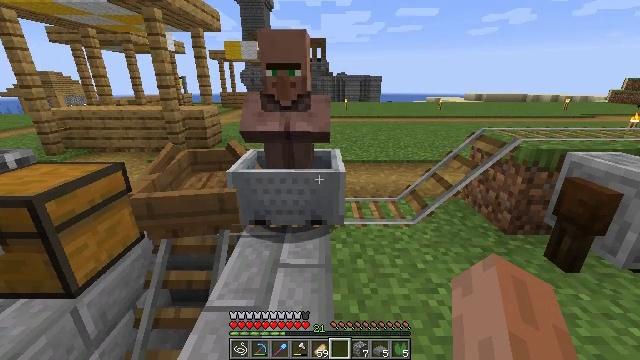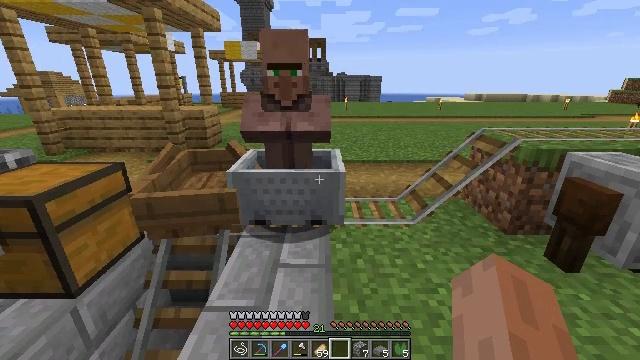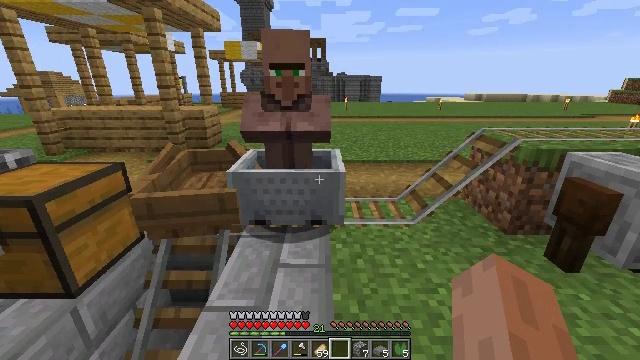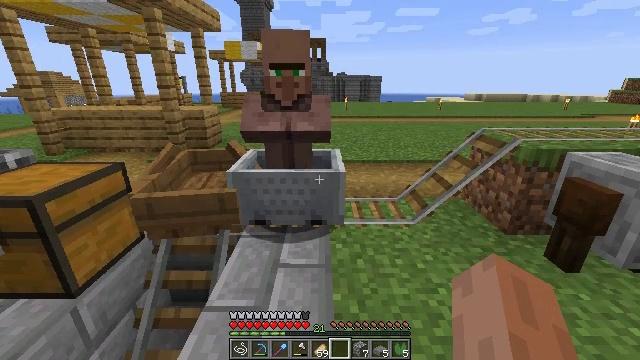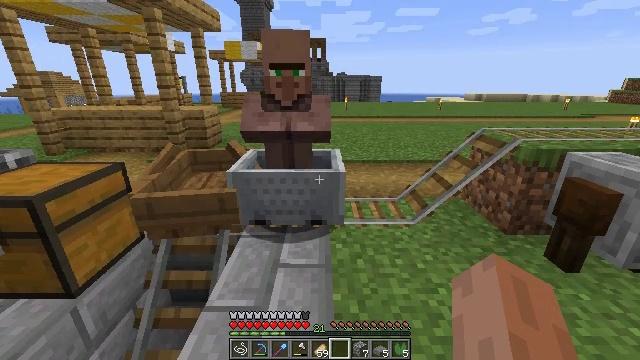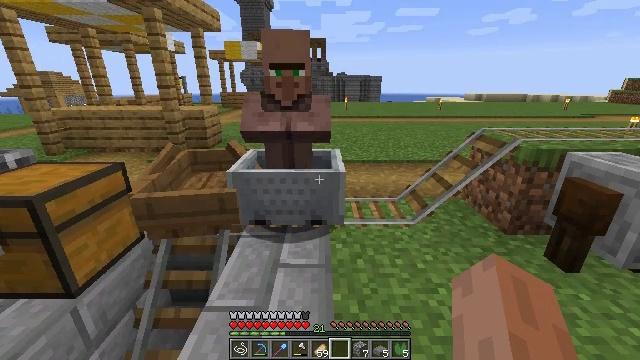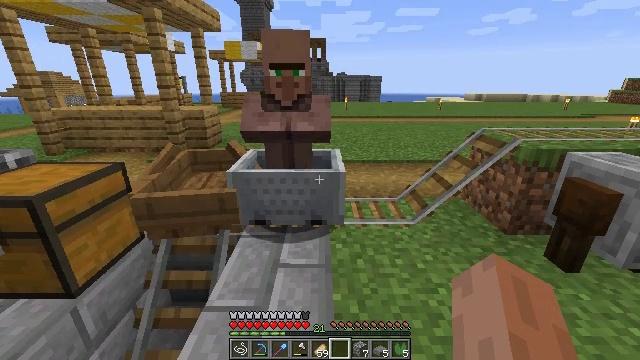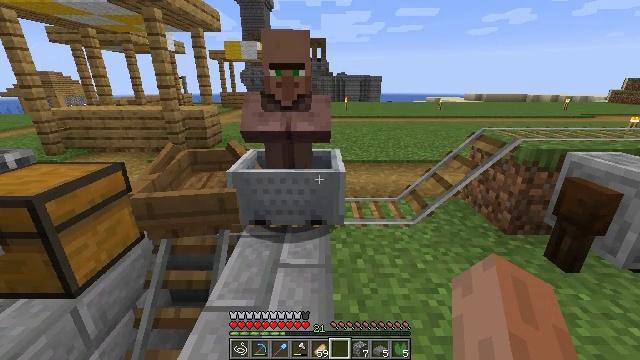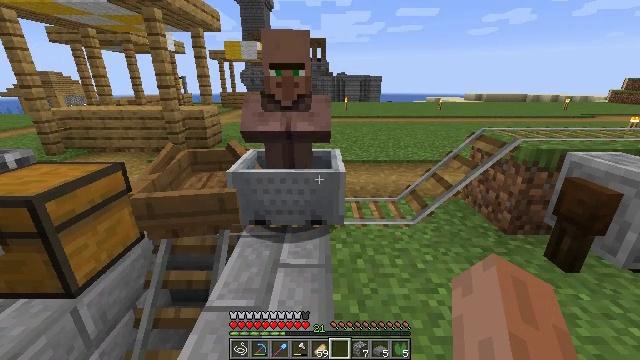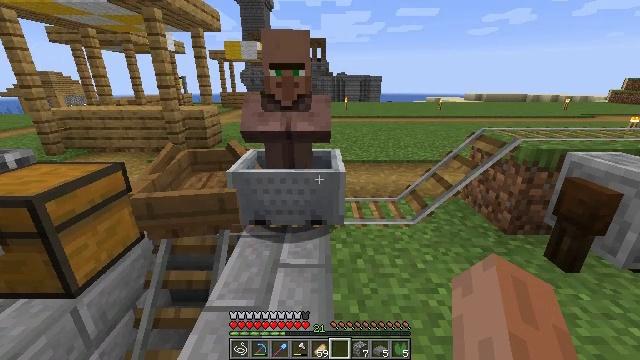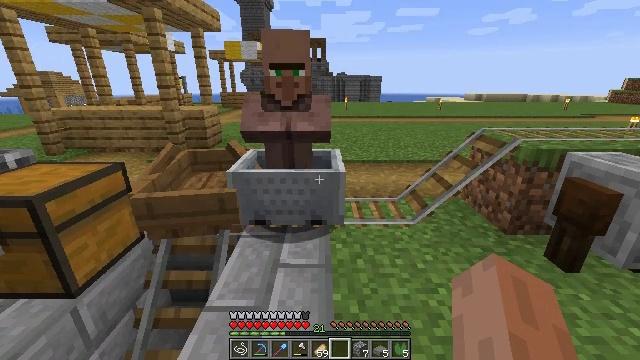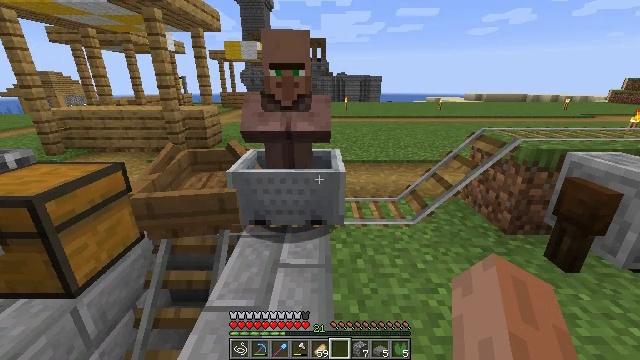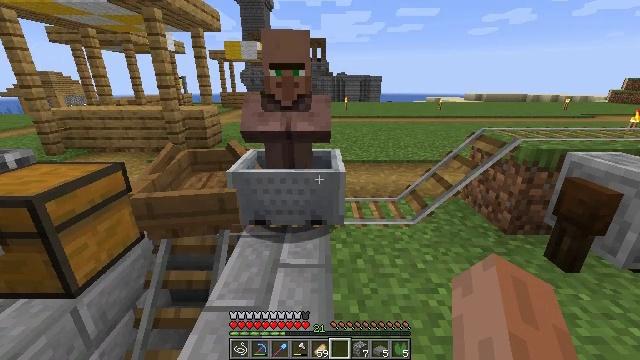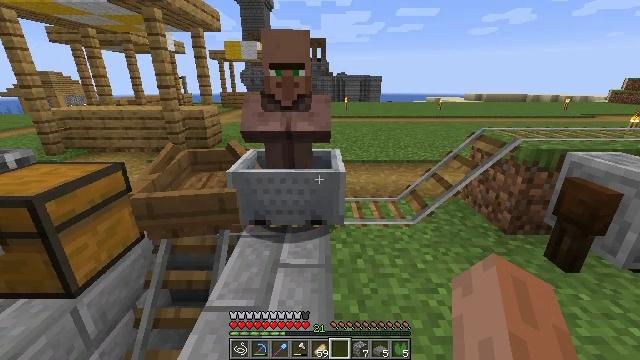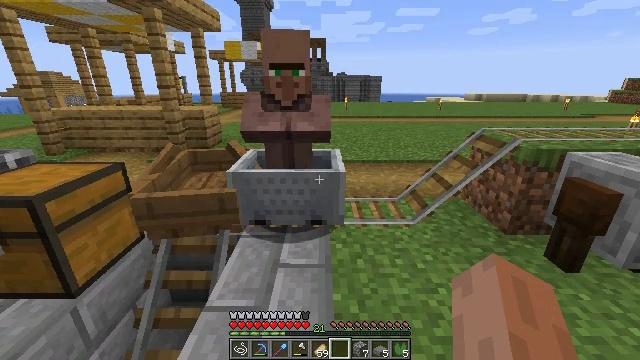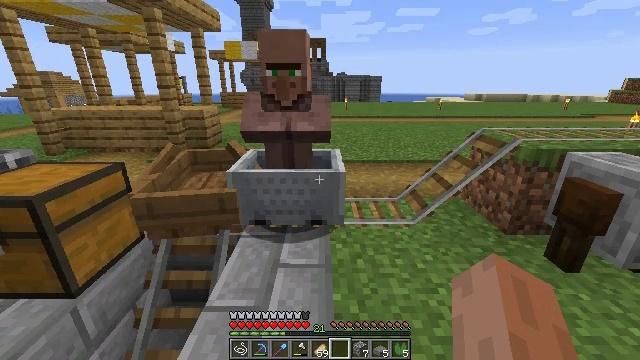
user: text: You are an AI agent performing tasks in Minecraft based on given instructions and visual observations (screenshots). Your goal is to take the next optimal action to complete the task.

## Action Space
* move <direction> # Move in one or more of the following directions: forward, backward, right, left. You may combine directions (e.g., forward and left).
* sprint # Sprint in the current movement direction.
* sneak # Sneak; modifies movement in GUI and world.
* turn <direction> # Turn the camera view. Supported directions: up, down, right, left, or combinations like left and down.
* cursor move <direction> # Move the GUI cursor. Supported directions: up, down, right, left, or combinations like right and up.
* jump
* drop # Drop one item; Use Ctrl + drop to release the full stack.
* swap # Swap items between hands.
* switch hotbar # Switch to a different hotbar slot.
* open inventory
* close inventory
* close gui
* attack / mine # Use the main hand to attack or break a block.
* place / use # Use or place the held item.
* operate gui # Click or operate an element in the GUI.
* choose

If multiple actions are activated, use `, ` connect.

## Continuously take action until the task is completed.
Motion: motion action
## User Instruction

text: Mine the grindstone block.
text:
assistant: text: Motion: no_op
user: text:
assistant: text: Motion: no_op
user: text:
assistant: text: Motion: no_op
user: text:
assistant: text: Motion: no_op
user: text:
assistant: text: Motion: no_op
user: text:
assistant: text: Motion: no_op
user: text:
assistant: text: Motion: no_op
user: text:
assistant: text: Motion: no_op
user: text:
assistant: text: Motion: no_op
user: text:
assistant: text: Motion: no_op
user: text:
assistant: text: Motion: no_op
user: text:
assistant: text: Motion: no_op
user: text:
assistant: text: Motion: no_op
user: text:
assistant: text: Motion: no_op
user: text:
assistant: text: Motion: no_op
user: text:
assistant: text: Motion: no_op
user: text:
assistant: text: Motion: no_op
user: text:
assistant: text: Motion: no_op
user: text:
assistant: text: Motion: no_op
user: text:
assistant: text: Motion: no_op
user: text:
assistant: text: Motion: no_op
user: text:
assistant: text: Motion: no_op
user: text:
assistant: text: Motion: no_op
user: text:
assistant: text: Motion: no_op
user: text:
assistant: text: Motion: no_op
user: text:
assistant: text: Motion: no_op
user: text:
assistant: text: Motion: turn left and up
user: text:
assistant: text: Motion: turn left and up
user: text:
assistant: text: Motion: turn left and up
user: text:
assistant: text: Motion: turn left